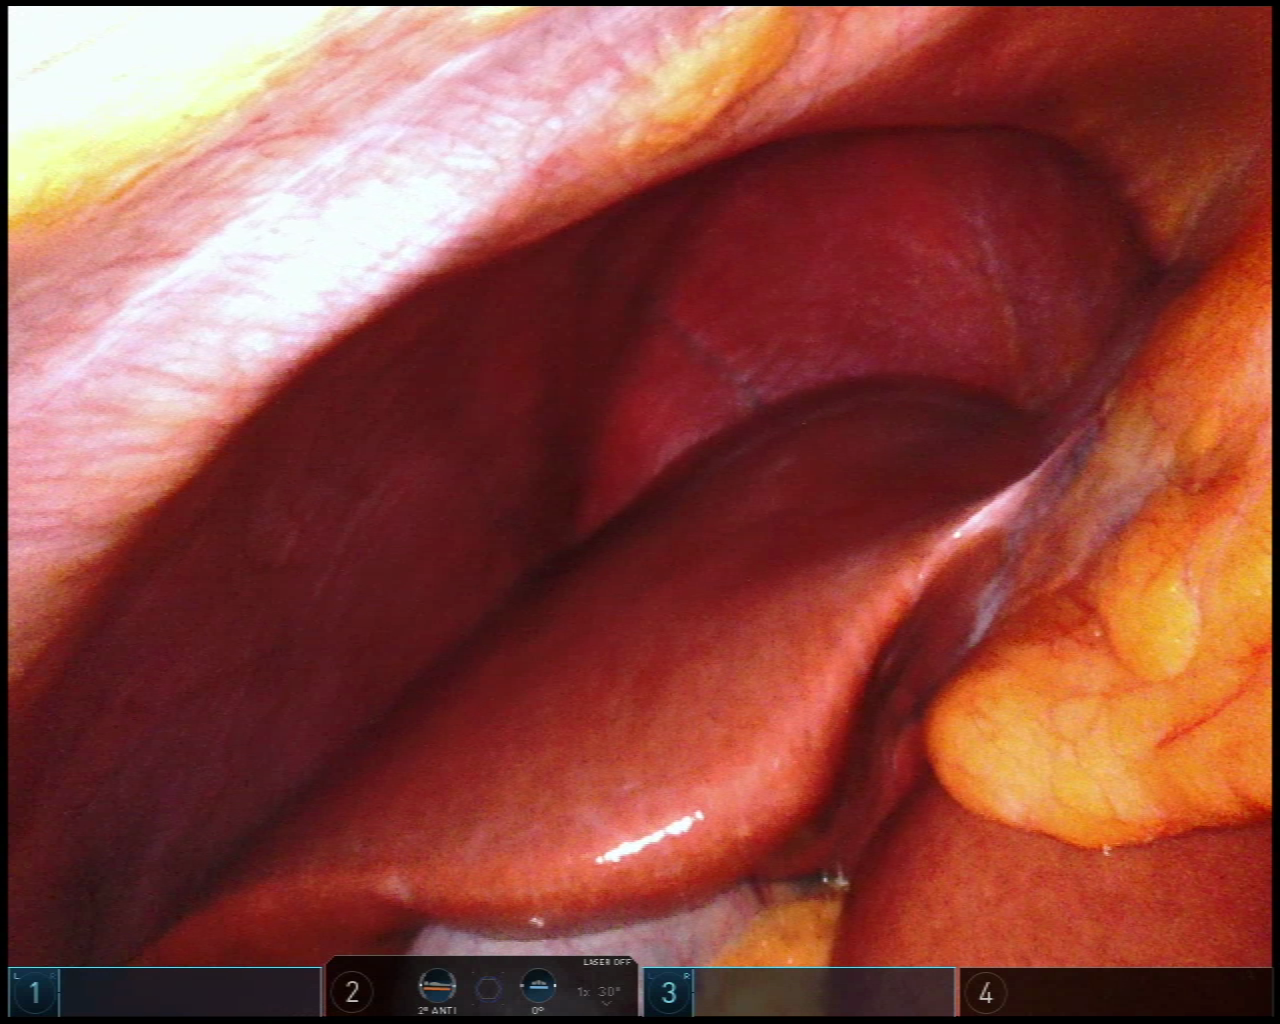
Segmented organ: liver
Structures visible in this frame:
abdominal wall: yes
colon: no
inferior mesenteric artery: no
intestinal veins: no
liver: yes
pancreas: no
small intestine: no
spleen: no
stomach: no
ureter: no
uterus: no
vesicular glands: no